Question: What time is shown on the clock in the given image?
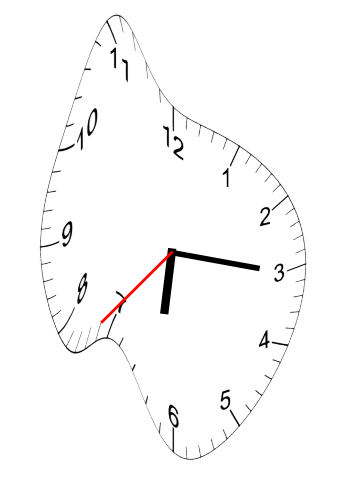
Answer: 06:15:37